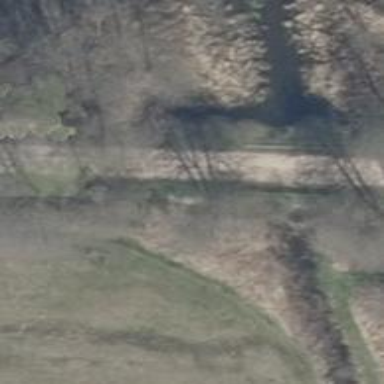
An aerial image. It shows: Gravel track crossing bridge with grade 2 track type.